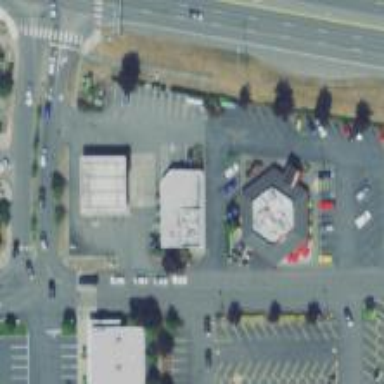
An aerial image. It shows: Convenience shop.